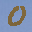
Label: 0